Field crop: maize
Growth stage: 2
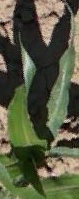
Species: maize